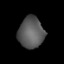
Tissue: lung
Cell type: Myeloid cells
Senescence score: 0.5928
Nuclear area (px): 783
Mean DAPI intensity: 89.742